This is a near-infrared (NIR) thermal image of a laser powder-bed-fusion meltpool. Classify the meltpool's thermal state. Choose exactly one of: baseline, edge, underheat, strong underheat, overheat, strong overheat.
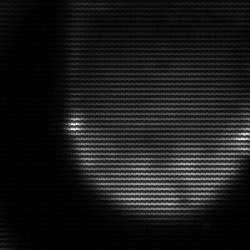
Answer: edge